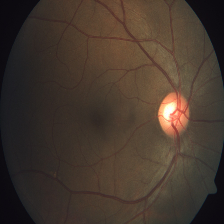
Diabetic retinopathy grade: Severe